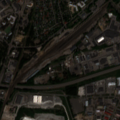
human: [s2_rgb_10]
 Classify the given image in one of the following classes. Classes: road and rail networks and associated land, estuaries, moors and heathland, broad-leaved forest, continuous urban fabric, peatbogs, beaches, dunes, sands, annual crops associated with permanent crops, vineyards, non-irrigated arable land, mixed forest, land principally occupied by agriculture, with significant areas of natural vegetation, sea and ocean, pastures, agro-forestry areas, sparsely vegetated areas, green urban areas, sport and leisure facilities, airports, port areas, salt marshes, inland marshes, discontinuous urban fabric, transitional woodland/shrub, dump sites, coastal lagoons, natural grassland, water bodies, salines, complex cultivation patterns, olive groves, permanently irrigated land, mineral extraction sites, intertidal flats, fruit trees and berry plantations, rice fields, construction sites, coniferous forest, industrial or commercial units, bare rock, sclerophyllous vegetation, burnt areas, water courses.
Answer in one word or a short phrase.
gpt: discontinuous urban fabric, industrial or commercial units, mineral extraction sites